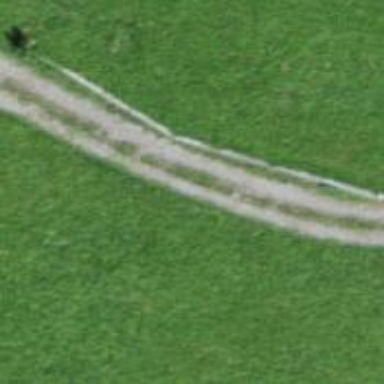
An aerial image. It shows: Service road with unpaved surface.